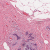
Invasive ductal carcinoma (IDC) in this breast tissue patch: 1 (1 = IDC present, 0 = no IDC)